Field crop: maize
Growth stage: 2
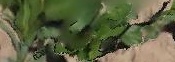
Species: maize